【题型】解答题　【知识点】平面几何　【难度】easy
如图，在 $\mathrm{Rt}\triangle ABC$ 中，$\angle BAC=90^\circ$，$AB=AC$，点 $D$、$E$ 分别是 $BC$、$AC$ 上的点，且 $\angle 3=45^\circ$。求证：$\triangle ABD \sim \triangle DCE$。

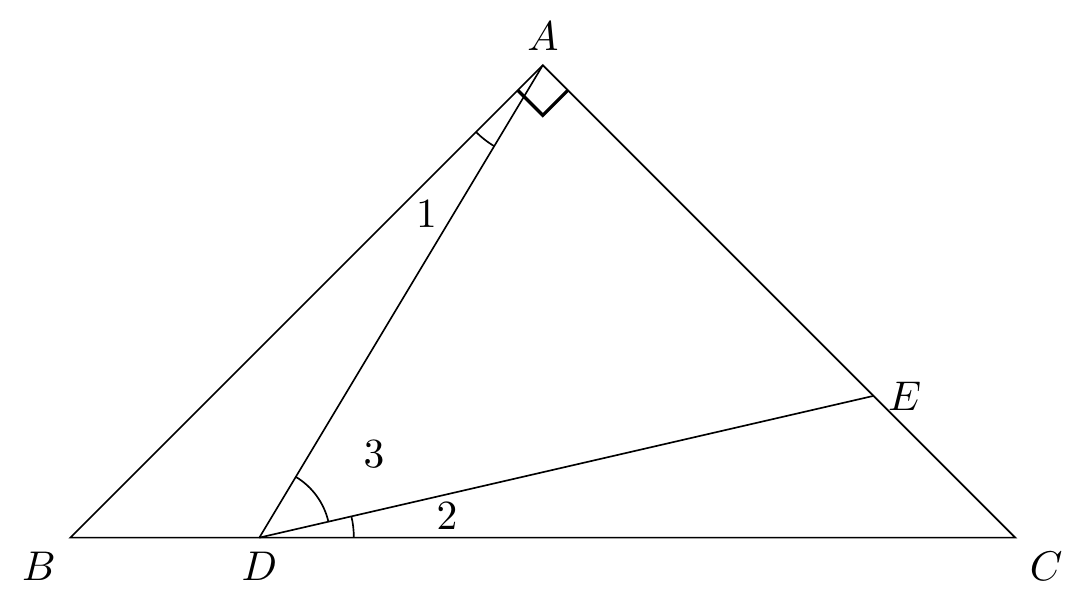
【解答】
证明：
$\because \angle BAC = 90^\circ$，$AB = AC$，

$\therefore \angle B = \angle C = 45^\circ$。

$\because \angle ADC$ 是 $\triangle ABD$ 的一个外角，

$\therefore \angle 2 + \angle 3 = \angle 1 + \angle B$。

又 $\because \angle 3 = 45^\circ$，$\angle B = 45^\circ$，

$\therefore \angle 1 = \angle 2$。

在 $\triangle ABD$ 和 $\triangle DCE$ 中，

$\begin{cases}
\angle B = \angle C \\
\angle 1 = \angle 2
\end{cases}$

$\therefore \triangle ABD \sim \triangle DCE$。